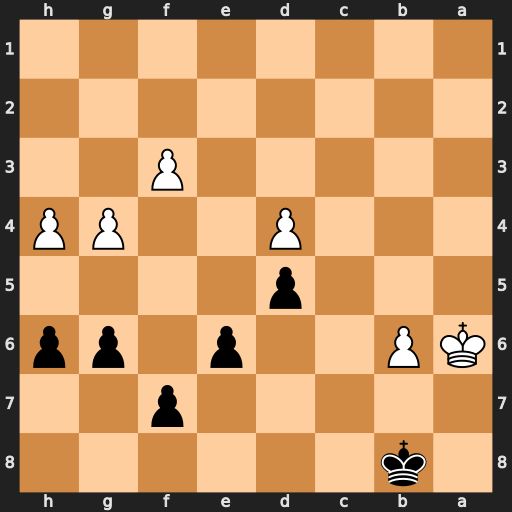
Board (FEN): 1k6/5p2/KP2p1pp/3p4/3P2PP/5P2/8/8
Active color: b
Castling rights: -
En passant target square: -
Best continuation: e5 dxe5 d4 Kb5 d3